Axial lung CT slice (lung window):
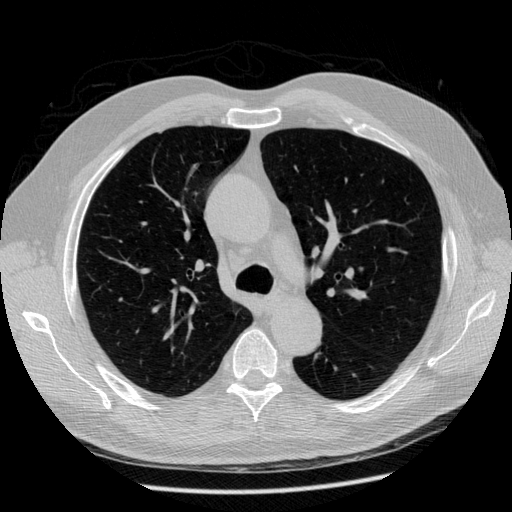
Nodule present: no